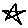
Label: star